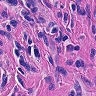
Metastatic tissue present: yes